Interaction volume radius: 10 \u00c5
Interaction volume height: 30 \u00c5
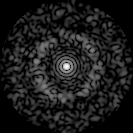
Disorder parameter: 0.8401